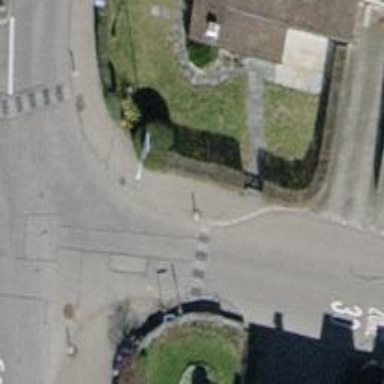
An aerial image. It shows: Kerb serving as barrier.